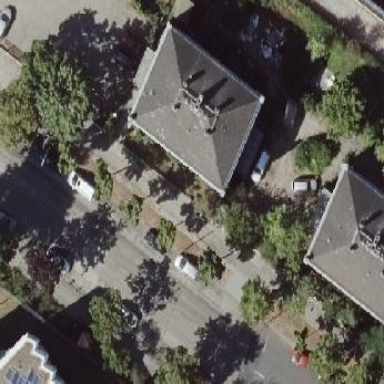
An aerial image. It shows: Residential building with hipped grey roof and maroon walls.